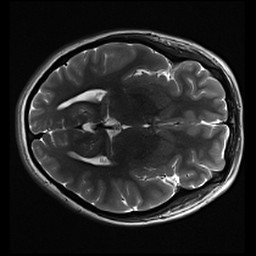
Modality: inplaneT2
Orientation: axial